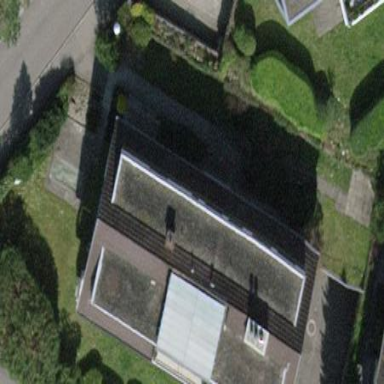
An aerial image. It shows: White apartment building with grey roof.